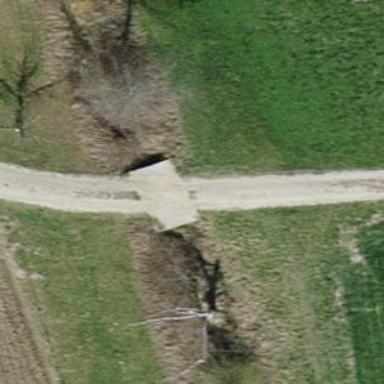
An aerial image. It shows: Tunnel.